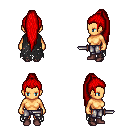
a pixel art fantasy rpg character, female body template, human, tanned skin, black tattered cape, metal pants, red extra-long topknot hairstyle, maroon shoes, dagger, four views (front, back, left, right), 2x2 character sprite sheet, small pixel art, hard edges, no anti-aliasing